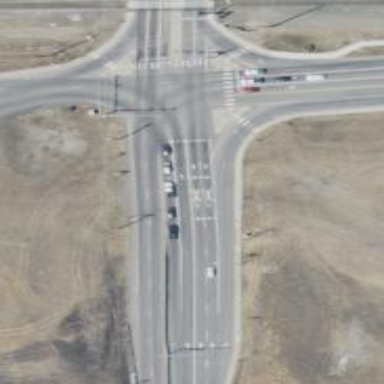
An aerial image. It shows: Primary link highway.